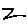
Label: zigzag